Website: lowes
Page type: billing-address
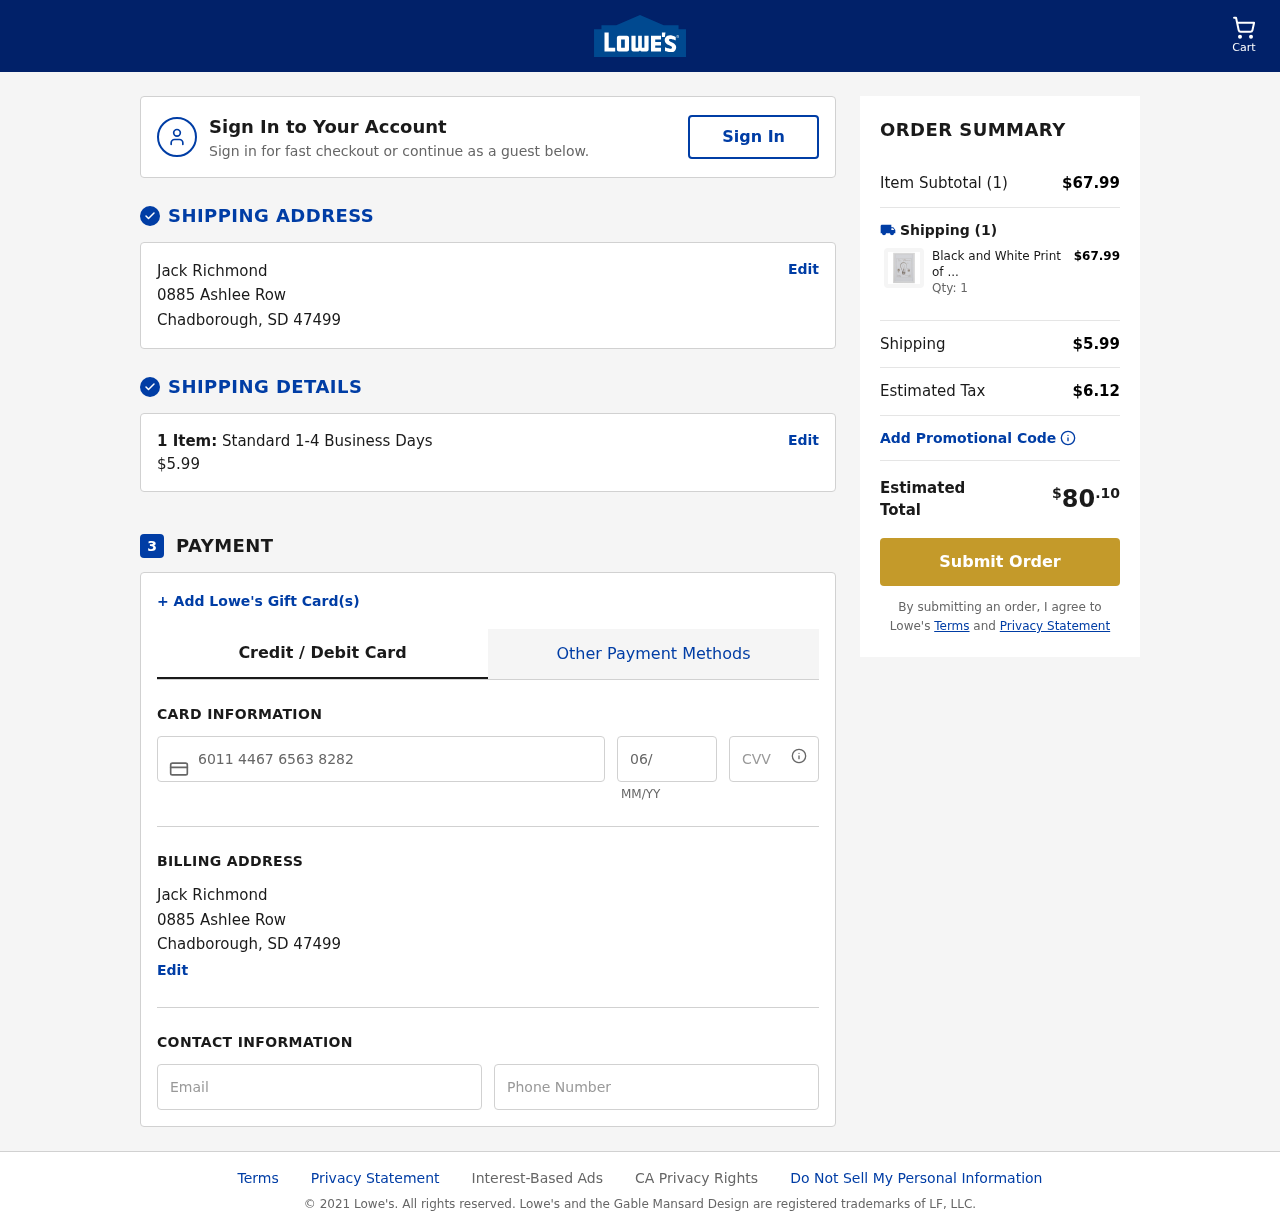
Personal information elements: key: PII_CARD_CVV
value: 567
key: PII_CARD_EXPIRY
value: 06/27
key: PII_CARD_NUMBER
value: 6011 4467 6563 8282
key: PII_CITY
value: Chadborough
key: PII_EMAIL
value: jrichmond@gmail.com
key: PII_FULLNAME
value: Jack Richmond
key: PII_PHONE
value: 2558159503
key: PII_POSTCODE
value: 47499
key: PII_STATE_ABBR
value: SD
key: PII_STREET
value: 0885 Ashlee Row
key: PII_FULLNAME2
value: Jack Richmond
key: PII_CITY2
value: Chadborough
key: PII_STATE_ABBR2
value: SD
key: PII_POSTCODE_FULL
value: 47499
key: PII_POSTCODE_NUMERIC
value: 47499
Product elements: key: PRODUCT1_NAME
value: Black and White Print of 1891 Bulb in White Frame, 15" x 21"
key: PRODUCT1_PRICE
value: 67.99
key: PRODUCT1_QUANTITY
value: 1
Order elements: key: ORDER_NUM_ITEMS
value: Cart
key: ORDER_NUM_ITEMS
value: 1 Item:
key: ORDER_NUM_ITEMS
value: Item Subtotal (1)
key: ORDER_SHIPPING_COST
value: $5.99
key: ORDER_SUBTOTAL
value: $67.99
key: ORDER_TAX
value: $6.12
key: ORDER_TOTAL
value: $80.10